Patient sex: M
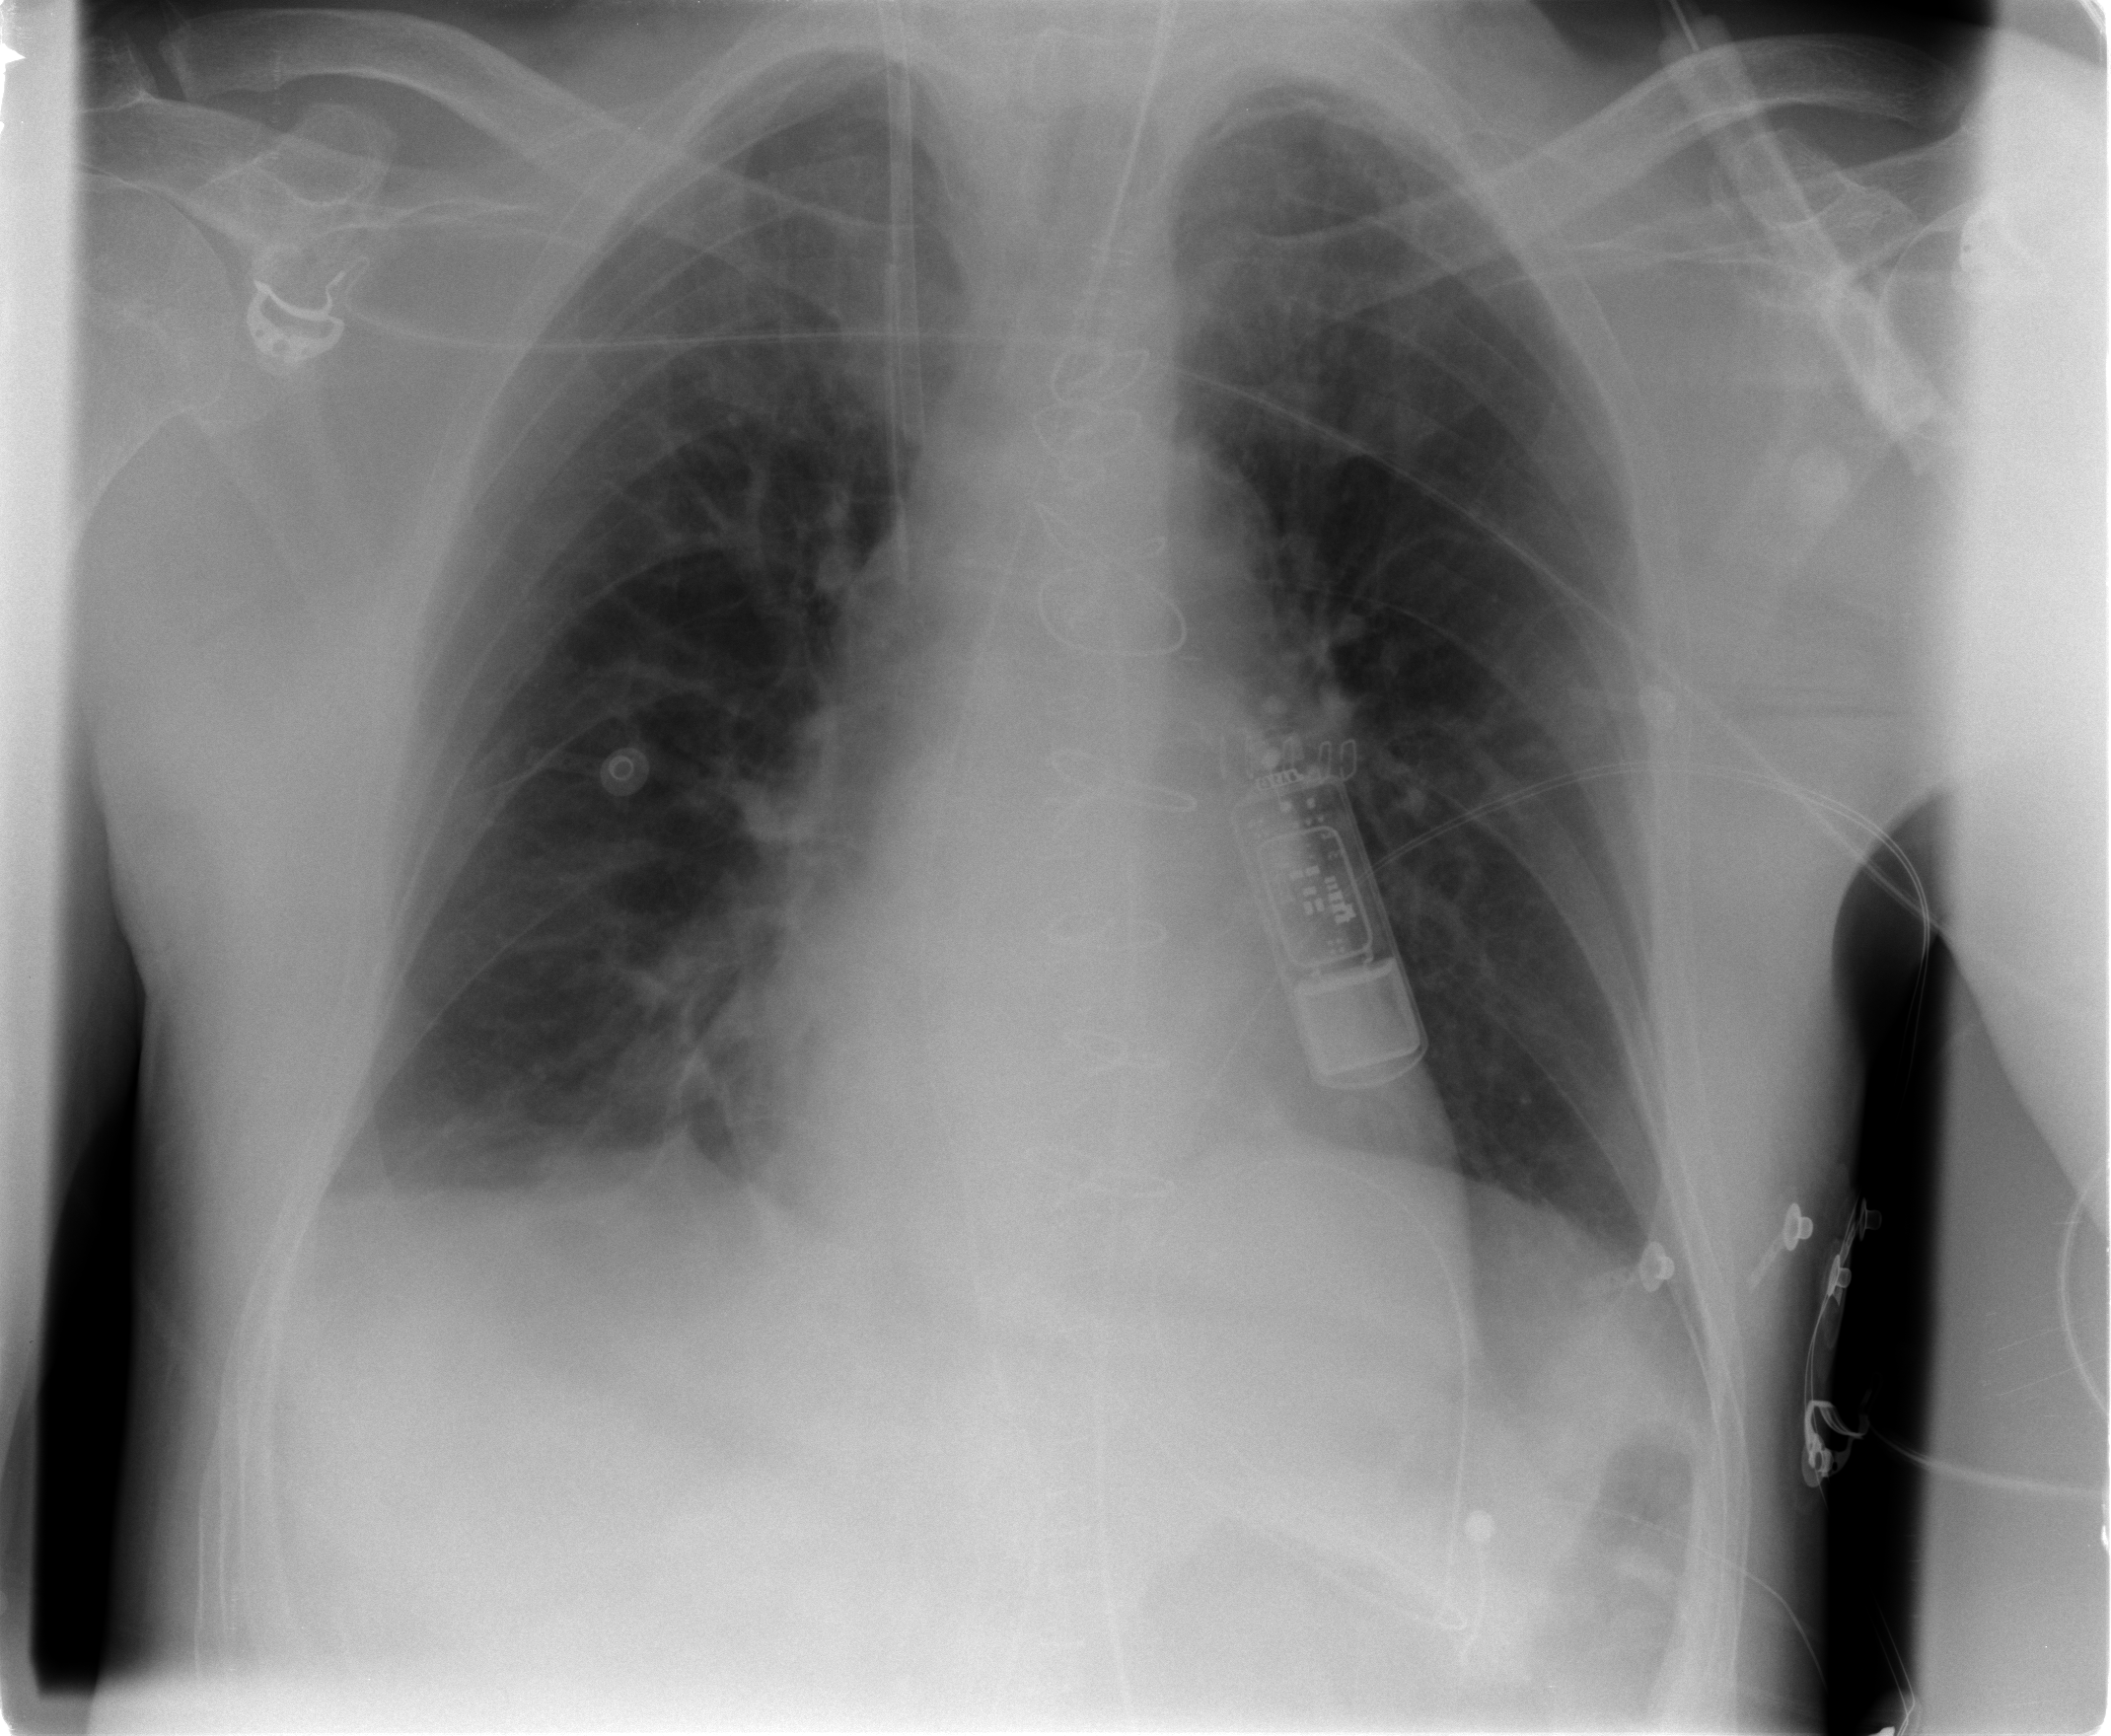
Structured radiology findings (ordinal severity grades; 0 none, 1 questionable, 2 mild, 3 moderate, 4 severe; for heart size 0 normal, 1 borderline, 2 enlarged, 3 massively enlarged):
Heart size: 0
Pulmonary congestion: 0
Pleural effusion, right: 1
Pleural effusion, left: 0
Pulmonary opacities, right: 0
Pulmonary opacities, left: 0
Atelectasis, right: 1
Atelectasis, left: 0